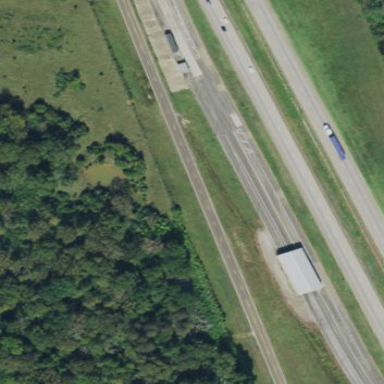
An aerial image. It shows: Vehicle inspection site.